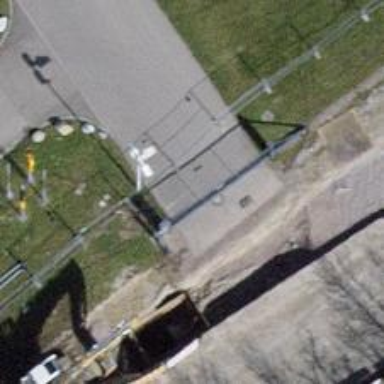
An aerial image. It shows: Gate.